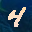
Label: 4